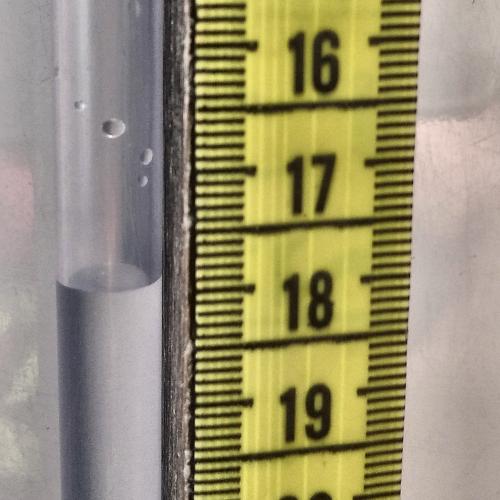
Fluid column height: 17.9 cm